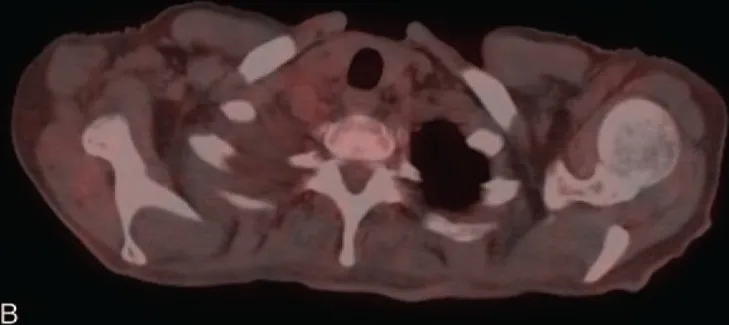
(B) PET-CT demonstrating complete resolution of the lesion 5 months after starting nivolumab treatment (06/2015).
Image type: radiology (pet)